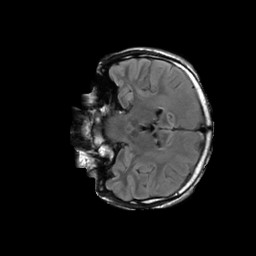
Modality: FLAIR
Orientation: coronal
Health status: ill
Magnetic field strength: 3 T